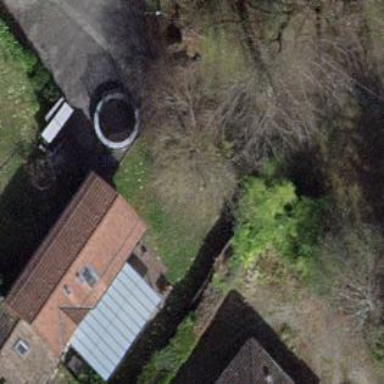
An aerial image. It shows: Garden surrounded by fence.